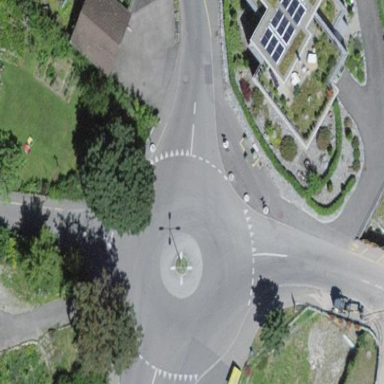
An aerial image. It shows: Roundabout on residential road with asphalt surface.